Question: I have a table (sell), and a second table (payment) to track the payments of each salesman to admin
'''
CREATE TABLE 'sell' (
'sell_id' int(10) NOT NULL,
'salesman_id' int(10) NOT NULL,
'total' decimal(16,2) DEFAULT '0.00',
'advance' decimal(16,2) NOT NULL DEFAULT '0.00',
'sell_date' date DEFAULT NULL
) ;
INSERT INTO 'sell' ('sell_id', 'salesman_id', 'total', 'advance', 'sell_date') VALUES
(1, 1, '2000.00', '1000.00', '2019-06-26'),
(2, 1, '5000.00', '3500.00', '2019-06-27'),
(3, 2, '3100.00', '3100.00', '2019-06-28'),
(4, 1, '500.00', '500.00', '2019-06-29'),
(5, 1, '1200.00', '1000.00', '2019-06-29');
CREATE TABLE 'payment' (
'sp_id' int(10) NOT NULL,
'salesman_id' int(10) NOT NULL,
'due' decimal(16,2) DEFAULT '0.00',
'paid' decimal(16,2) NOT NULL DEFAULT '0.00',
'payment_date' date DEFAULT NULL
) ;
INSERT INTO 'payment' ('sp_id', 'salesman_id', 'due', 'paid', 'payment_date') VALUES
(1, 2, '5000.00', '4000.00', '2019-06-26'),
(2, 1, '3000.00', '2000.00', '2019-06-27'),
(3, 3, '4000.00', '4000.00', '2019-06-27'),
(4, 1, '8500.00', '5000.00', '2019-06-28'),
(5, 2, '1200.00', '1000.00', '2019-06-29');
'''
I want to join the result from both tables into one query order by date such that, Date, Due, Paid, Sold for the salesman 1
'''
+------------+----------+---------+------+---------+-------+
| date | Due | paid | Sold | Sell_id | Sp_id |
+------------+----------+---------+------+---------+-------+
| 2019-06-26 | | | 2000 | 1 | |
| 2019-06-27 | 3000 | 2000 | | | 2 |
| 2019-06-27 | | | 5000 | 2 | |
| 2019-06-28 | 8500 | 5000 | | | 4 |
| 2019-06-29 | | | 500 | 4 | |
| 2019-06-29 | | | 1200 | 5 | |
+------------+----------+---------+------+---------+--------+
'''
My query is
'''
SELECT sp.payment_date, sp.due, sp.paid, se.total, se.sell_id, sp.sp_id FROM payment sp
INNER JOIN ( SELECT sell_id, salesman_id, total, sell_date FROM sell WHERE salesman_id = 1) se ON sp.salesman_id = se.salesman_id
WHERE sp.salesman_id = 1
ORDER BY sp.payment_date , se.sell_date
'''
the result I get, fills all the empty spaces in the columns repeatedly

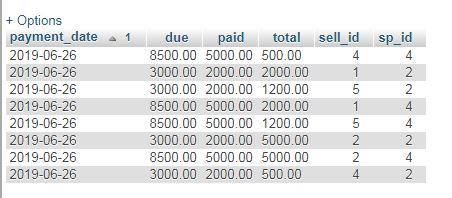
Answer: To get the results you want, you need a 'UNION' query, selecting results from 'sell' and 'payment' independently and then ordering them by 'date' (and also whether 'sold' is non-NULL to get the exact ordering in your expected data):
'''
SELECT sell_date AS date, NULL AS due, NULL AS paid,
total AS sold, sell_id, NULL AS sp_id
FROM sell
WHERE salesman_id = 1
UNION
SELECT payment_date, due, paid, NULL, NULL, sp_id
FROM payment
WHERE salesman_id = 1
ORDER BY date, COALESCE(sold, 0)
'''
Output:
'''
date due paid sold sell_id sp_id
2019-06-26 null null 2000 1 null
2019-06-27 3000 2000 null null 2
2019-06-27 null null 5000 2 null
2019-06-28 8500 5000 null null 4
2019-06-29 null null 500 4 null
2019-06-29 null null 1200 5 null
'''
<URL>